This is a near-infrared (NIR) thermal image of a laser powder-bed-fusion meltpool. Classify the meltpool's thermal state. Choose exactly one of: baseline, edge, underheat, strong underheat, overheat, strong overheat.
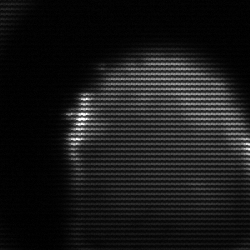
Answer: edge